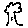
Label: tree